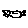
Label: fish